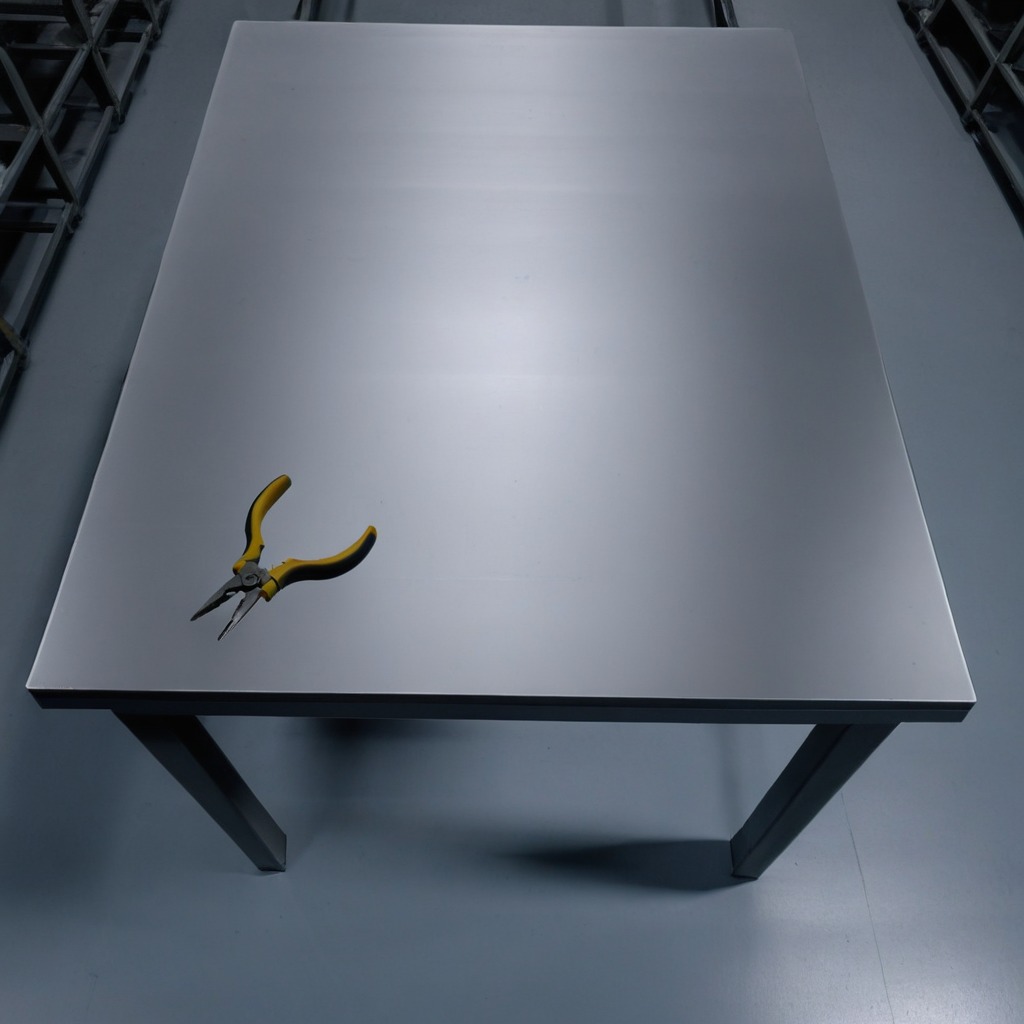
A plier is lying on the tabletop.